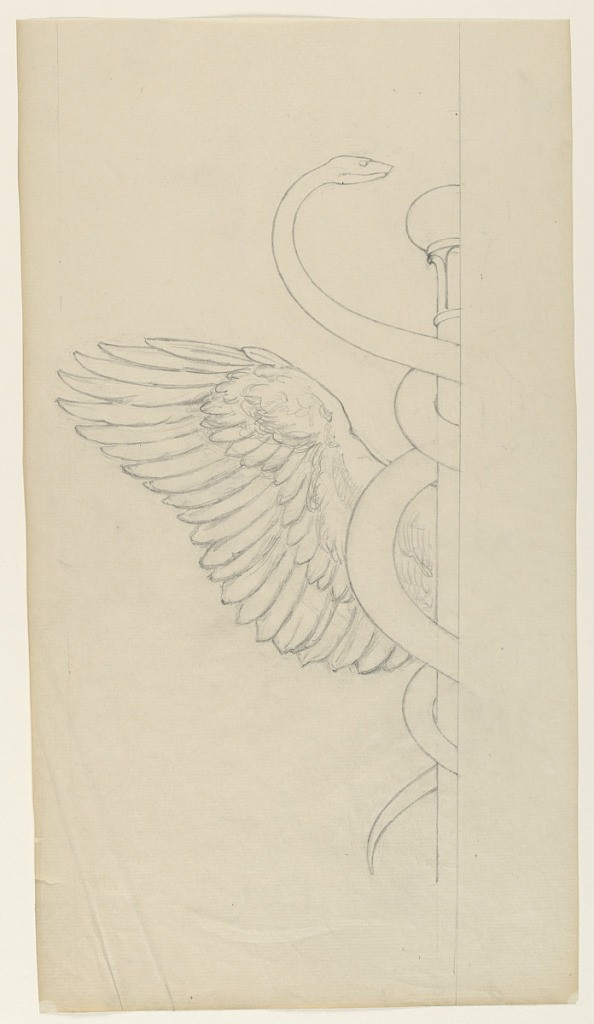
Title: Study for "The Sources of Wealth," Union Trust Company Building, Cleveland, OH
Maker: Kenyon Cox, American, 1856–1919
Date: ca. 1902
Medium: Graphite on paper
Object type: Drawing
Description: Sketch of a caduceus staff, showing half of the design with a snake twisted around the staff and part of a wing.